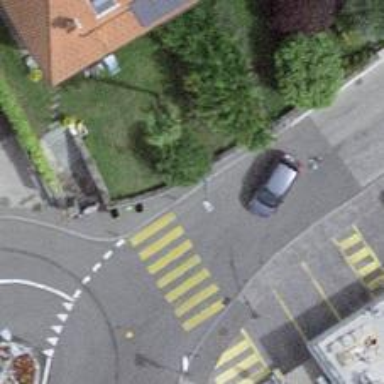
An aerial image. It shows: Bus stop with platform for public transport.